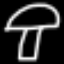
Label: mushroom